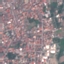
Land use / land cover: Residential